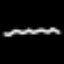
Label: squiggle